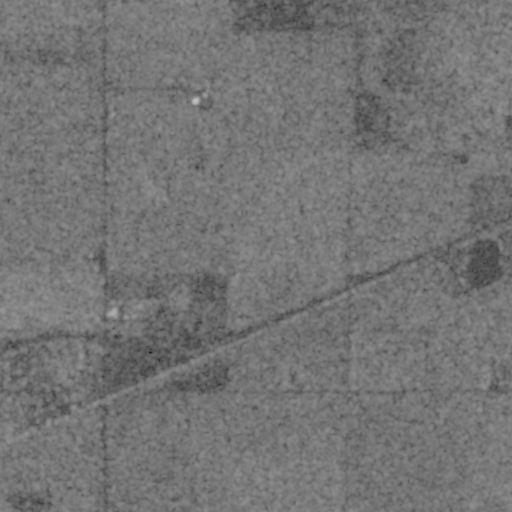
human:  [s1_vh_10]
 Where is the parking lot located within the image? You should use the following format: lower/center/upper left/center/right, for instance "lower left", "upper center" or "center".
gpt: The parking lot is located in the upper right of the image.
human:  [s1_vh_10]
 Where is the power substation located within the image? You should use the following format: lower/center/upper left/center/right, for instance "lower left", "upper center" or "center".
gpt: The power substation is located in the lower left of the image.
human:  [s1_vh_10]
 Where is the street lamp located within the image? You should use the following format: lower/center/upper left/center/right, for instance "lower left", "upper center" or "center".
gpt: The street lamp is located in the lower left of the image.
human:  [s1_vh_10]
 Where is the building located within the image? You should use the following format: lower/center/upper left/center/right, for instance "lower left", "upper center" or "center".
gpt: There is no building in the image.

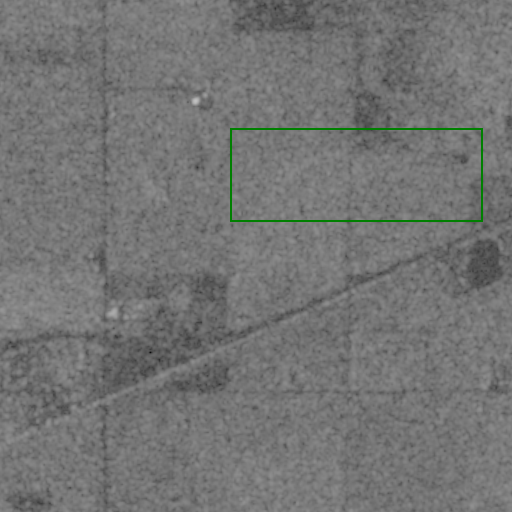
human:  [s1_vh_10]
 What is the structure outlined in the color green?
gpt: There is no green outline.
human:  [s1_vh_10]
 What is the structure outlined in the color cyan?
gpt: There is no structure outlined in cyan.